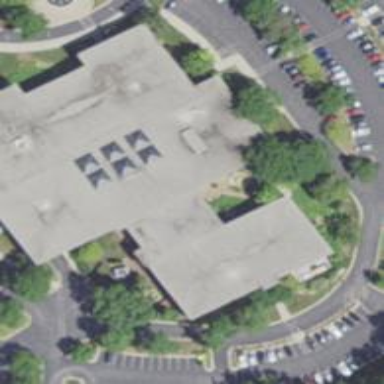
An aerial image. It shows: Commercial building.